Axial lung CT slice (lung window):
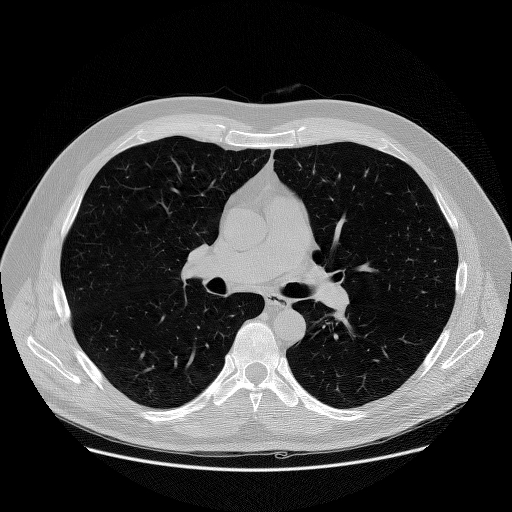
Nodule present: no